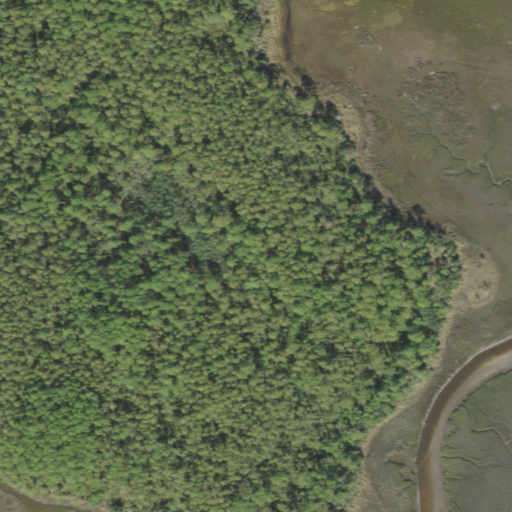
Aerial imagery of island in Florida named Broward Islands containing evergreen forest, herbaceous wetlands, and woody wetlands